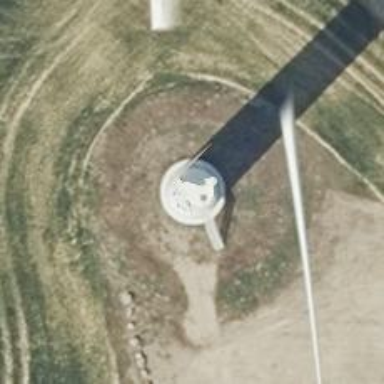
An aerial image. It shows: Wind power generator with horizontal axis wind turbine manufactured by Vestas.